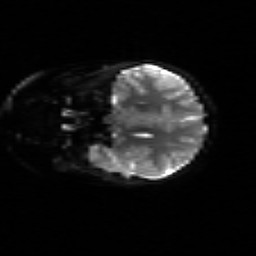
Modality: sbref
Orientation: coronal
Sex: male
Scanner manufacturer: siemens
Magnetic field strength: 3 T
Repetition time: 5 s
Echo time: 0.071 s